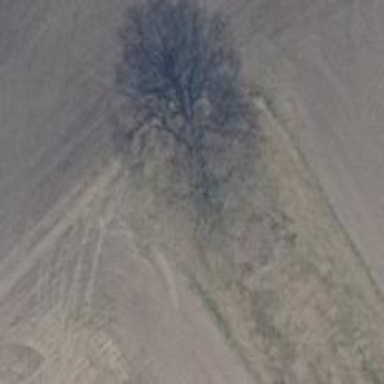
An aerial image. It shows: Deciduous broadleaved tree.